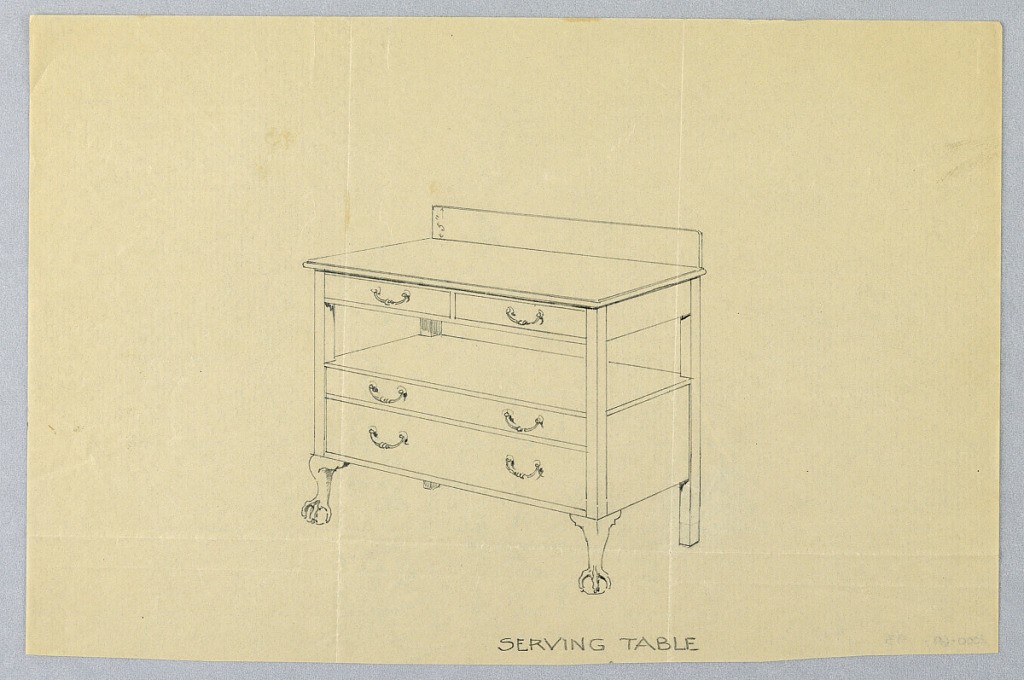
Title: Design for Serving Table with Four Drawers on Ball and Claw Feet
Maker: A.N. Davenport Co.
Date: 1900–05
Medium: Graphite on thin, cream paper
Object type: Drawing
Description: Rectangular top with two-drawer unit and back splash above two drawers supported by ball-and-claw feet at front.